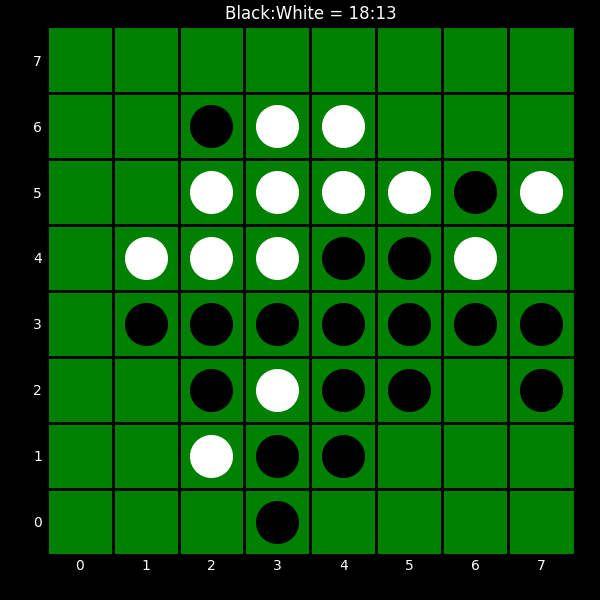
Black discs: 18
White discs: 13